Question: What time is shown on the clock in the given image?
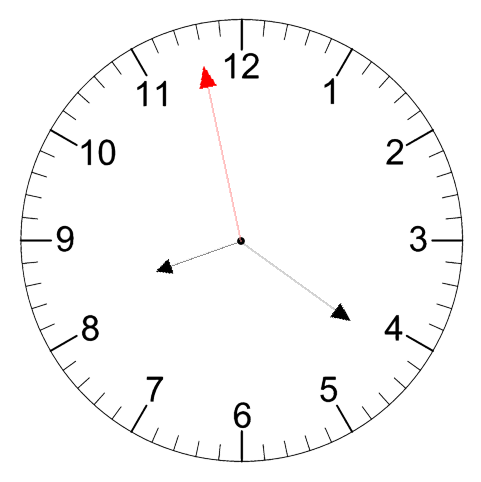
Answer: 08:20:58